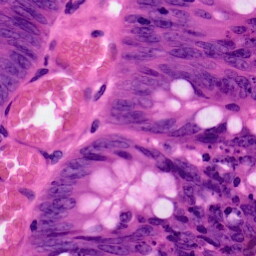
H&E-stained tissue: Colon